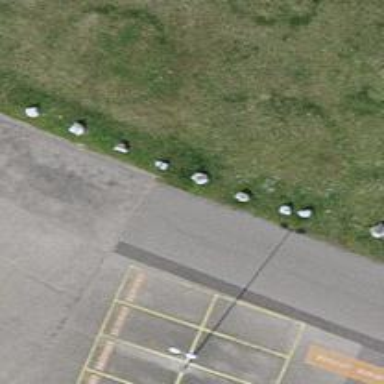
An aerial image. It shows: Block barrier.